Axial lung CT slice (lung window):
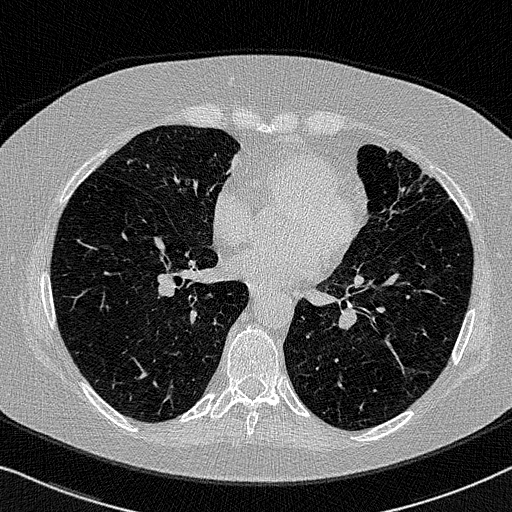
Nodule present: no